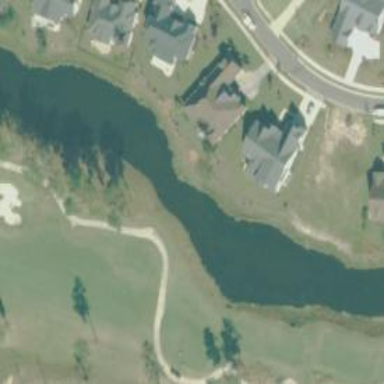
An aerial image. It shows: Service road designated as golf cart path.